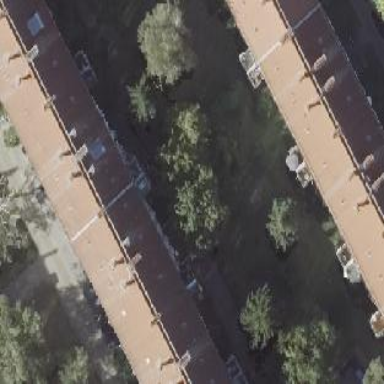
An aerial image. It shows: Residential apartments with hipped roof shape.